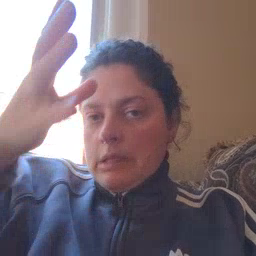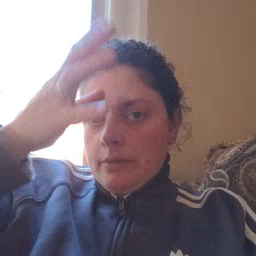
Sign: dad